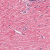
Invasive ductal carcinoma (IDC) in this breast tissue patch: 0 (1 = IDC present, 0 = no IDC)